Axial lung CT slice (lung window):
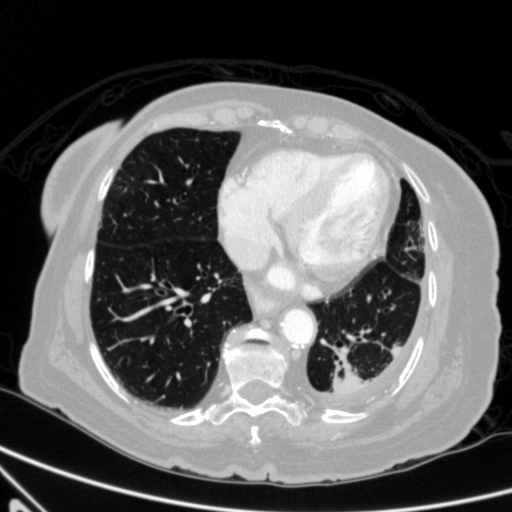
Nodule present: no